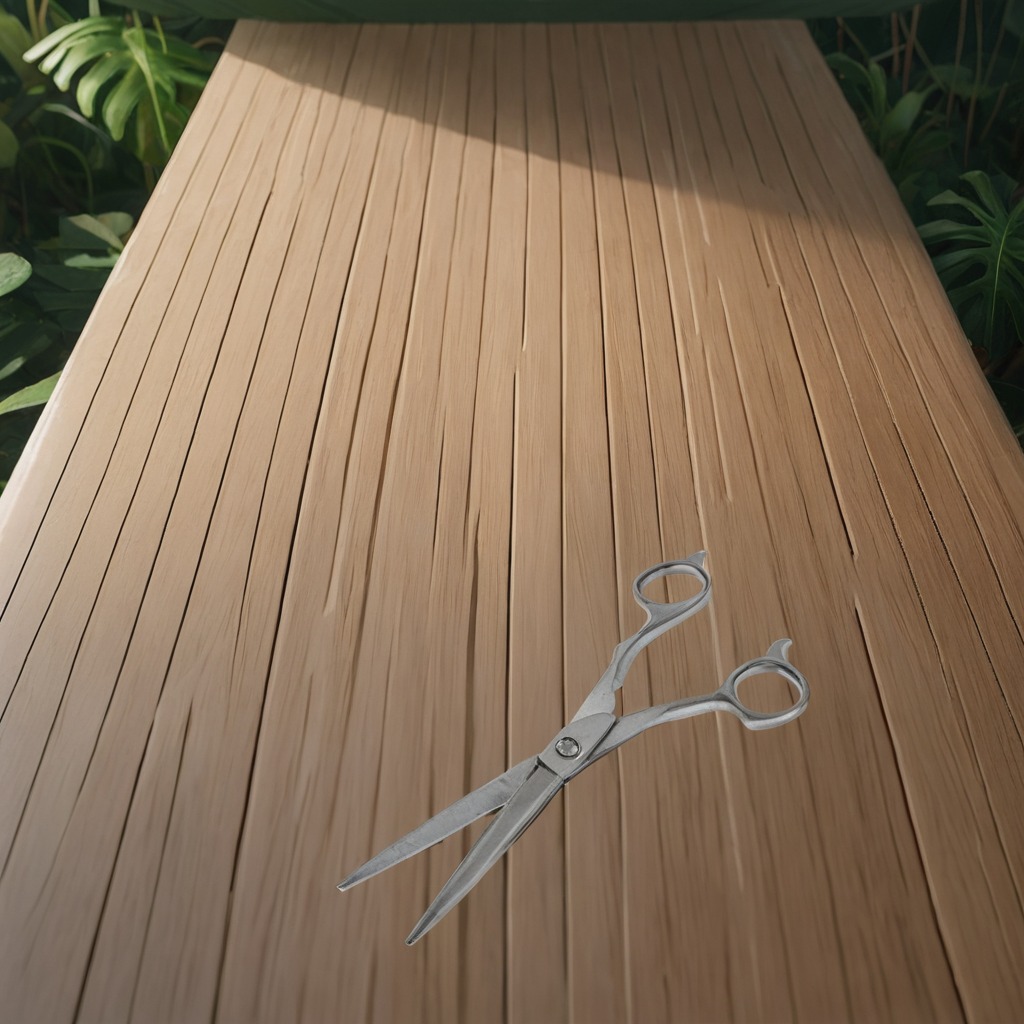
A scissor is lying on the wooden table.